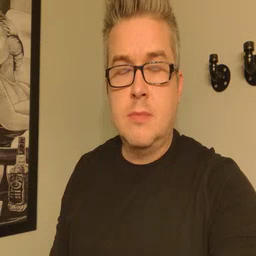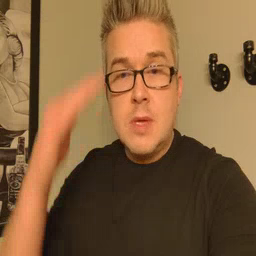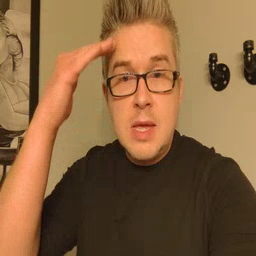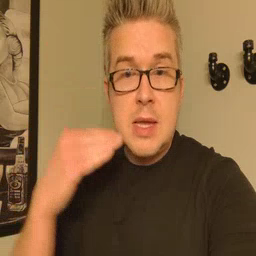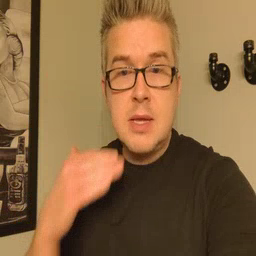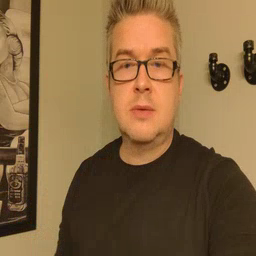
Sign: head